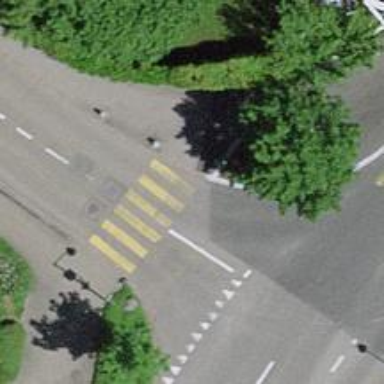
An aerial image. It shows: Uncontrolled zebra crossing on the road.